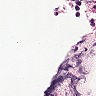
Metastatic tissue present: no